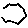
Label: hexagon